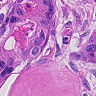
Metastatic tissue present: yes